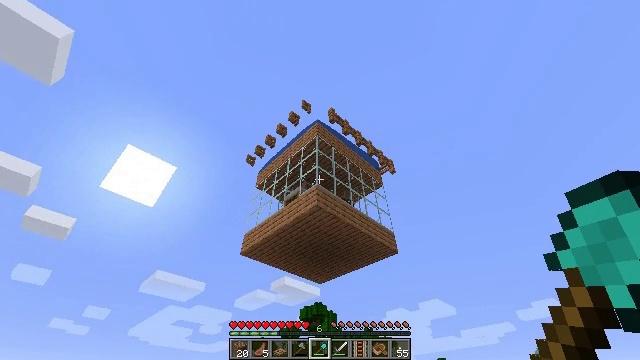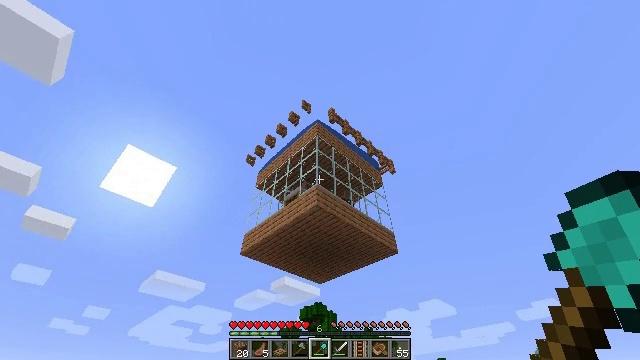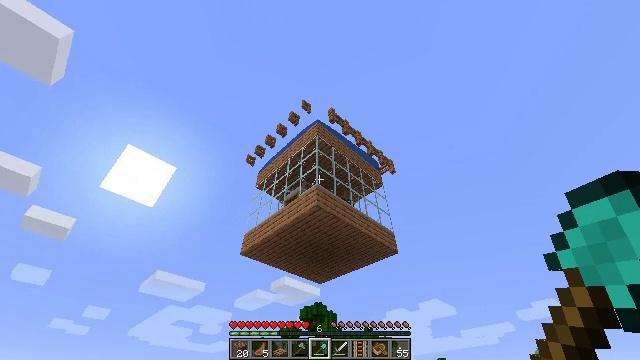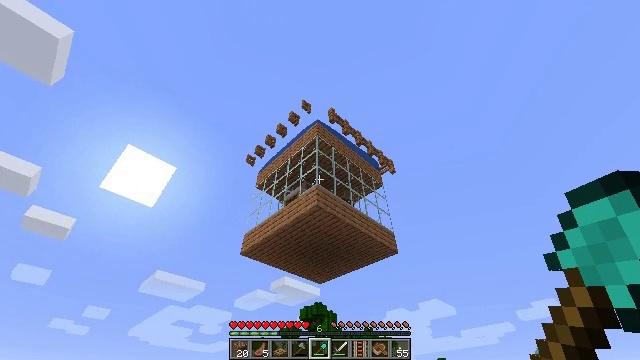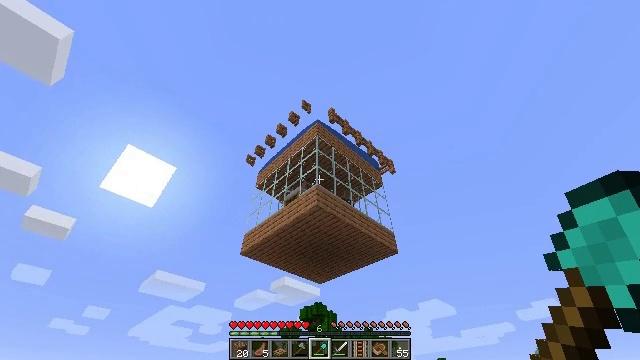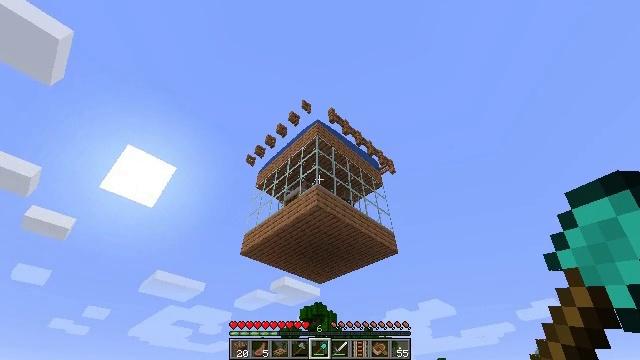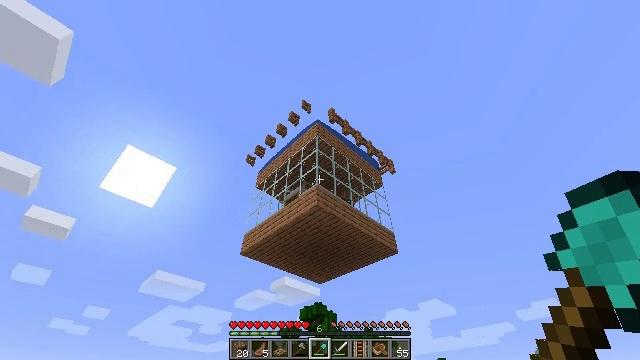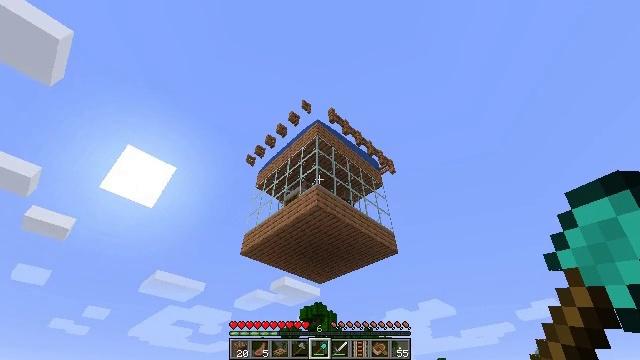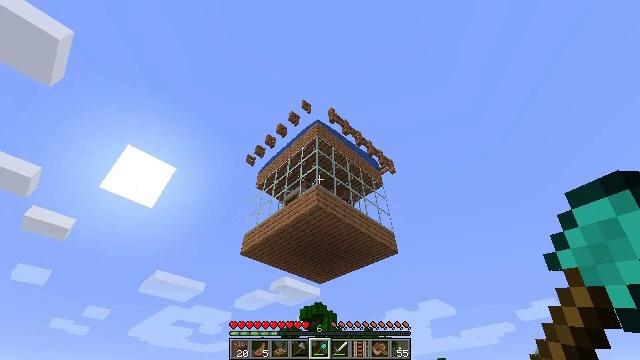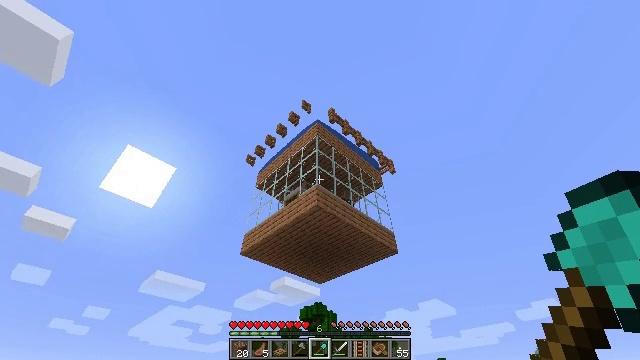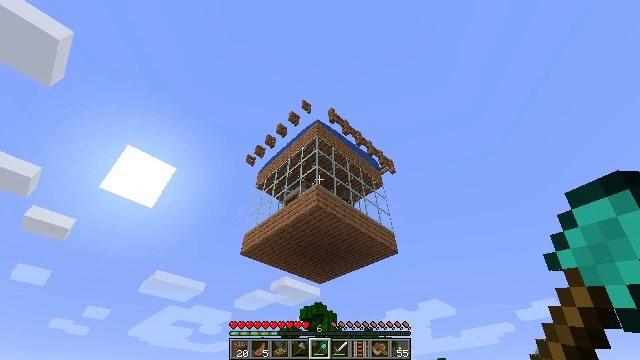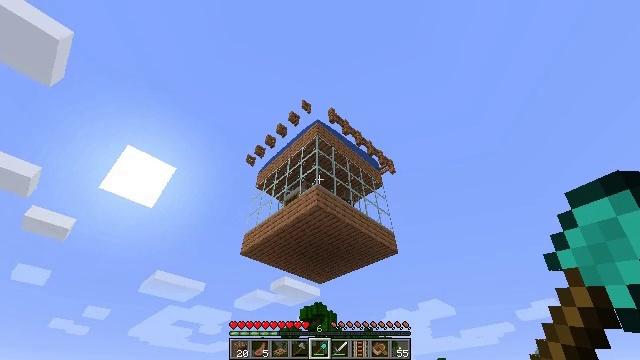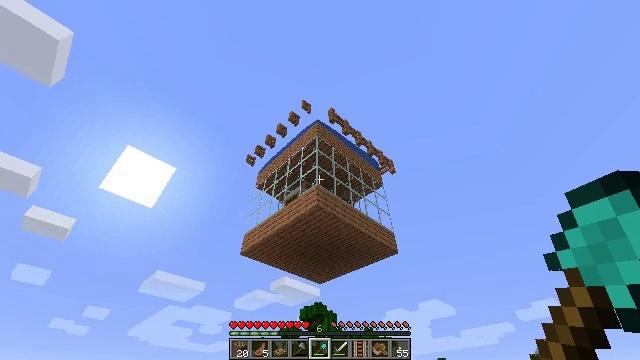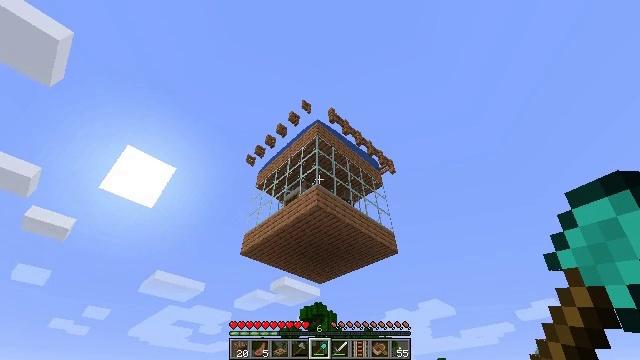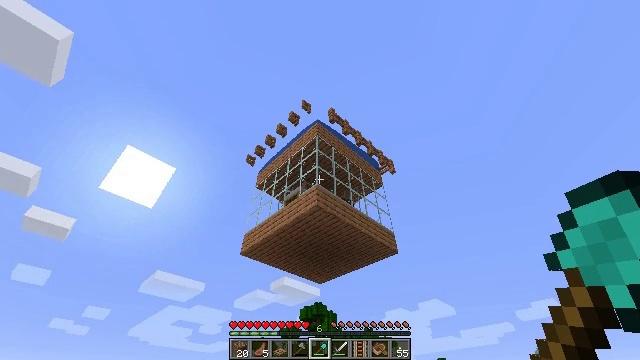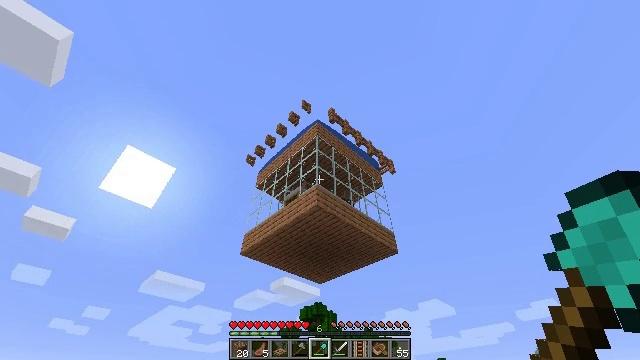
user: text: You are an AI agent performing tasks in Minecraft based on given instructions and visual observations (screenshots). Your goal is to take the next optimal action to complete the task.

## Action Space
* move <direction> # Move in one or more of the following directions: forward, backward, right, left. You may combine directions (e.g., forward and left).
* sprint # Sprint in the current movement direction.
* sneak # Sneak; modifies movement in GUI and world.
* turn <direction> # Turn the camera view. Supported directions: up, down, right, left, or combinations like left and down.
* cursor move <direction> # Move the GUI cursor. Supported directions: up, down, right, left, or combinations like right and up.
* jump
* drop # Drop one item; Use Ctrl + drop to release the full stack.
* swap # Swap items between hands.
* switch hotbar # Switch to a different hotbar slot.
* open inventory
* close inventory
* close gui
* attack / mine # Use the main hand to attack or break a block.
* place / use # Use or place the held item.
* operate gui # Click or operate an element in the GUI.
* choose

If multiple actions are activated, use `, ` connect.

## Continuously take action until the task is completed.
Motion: motion action
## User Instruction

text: Break the poppy plant.
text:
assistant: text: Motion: no_op
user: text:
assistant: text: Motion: no_op
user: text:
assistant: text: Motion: no_op
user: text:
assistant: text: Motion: no_op
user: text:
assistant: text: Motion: no_op
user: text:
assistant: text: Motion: no_op
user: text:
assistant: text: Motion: no_op
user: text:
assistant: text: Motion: no_op
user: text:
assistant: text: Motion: no_op
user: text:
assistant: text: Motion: no_op
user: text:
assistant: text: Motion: no_op
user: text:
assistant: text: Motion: no_op
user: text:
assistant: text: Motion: no_op
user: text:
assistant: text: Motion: no_op
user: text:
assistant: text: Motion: no_op
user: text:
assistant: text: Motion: no_op
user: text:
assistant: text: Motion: no_op
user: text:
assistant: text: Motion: no_op
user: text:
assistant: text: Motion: no_op
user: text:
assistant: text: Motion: no_op
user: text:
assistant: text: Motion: no_op
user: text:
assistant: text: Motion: no_op
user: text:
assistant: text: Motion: no_op
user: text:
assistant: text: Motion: no_op
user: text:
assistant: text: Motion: no_op
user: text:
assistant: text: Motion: no_op
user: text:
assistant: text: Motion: no_op
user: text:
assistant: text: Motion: no_op
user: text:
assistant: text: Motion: no_op
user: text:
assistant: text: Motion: no_op